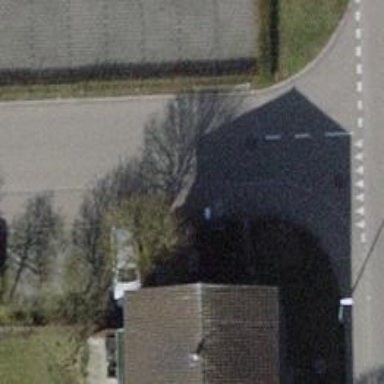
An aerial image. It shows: Street cabinet.